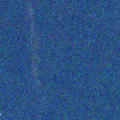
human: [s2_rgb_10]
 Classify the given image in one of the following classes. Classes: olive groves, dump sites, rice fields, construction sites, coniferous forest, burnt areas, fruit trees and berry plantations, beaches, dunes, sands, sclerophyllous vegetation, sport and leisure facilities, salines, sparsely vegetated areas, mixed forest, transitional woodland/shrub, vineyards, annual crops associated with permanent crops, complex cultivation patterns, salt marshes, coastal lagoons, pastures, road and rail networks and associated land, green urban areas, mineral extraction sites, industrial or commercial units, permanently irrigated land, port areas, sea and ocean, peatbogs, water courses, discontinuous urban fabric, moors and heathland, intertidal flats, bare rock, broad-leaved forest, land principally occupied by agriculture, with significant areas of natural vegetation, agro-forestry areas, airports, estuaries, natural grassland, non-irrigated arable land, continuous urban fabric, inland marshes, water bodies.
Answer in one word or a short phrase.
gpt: water bodies